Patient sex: F
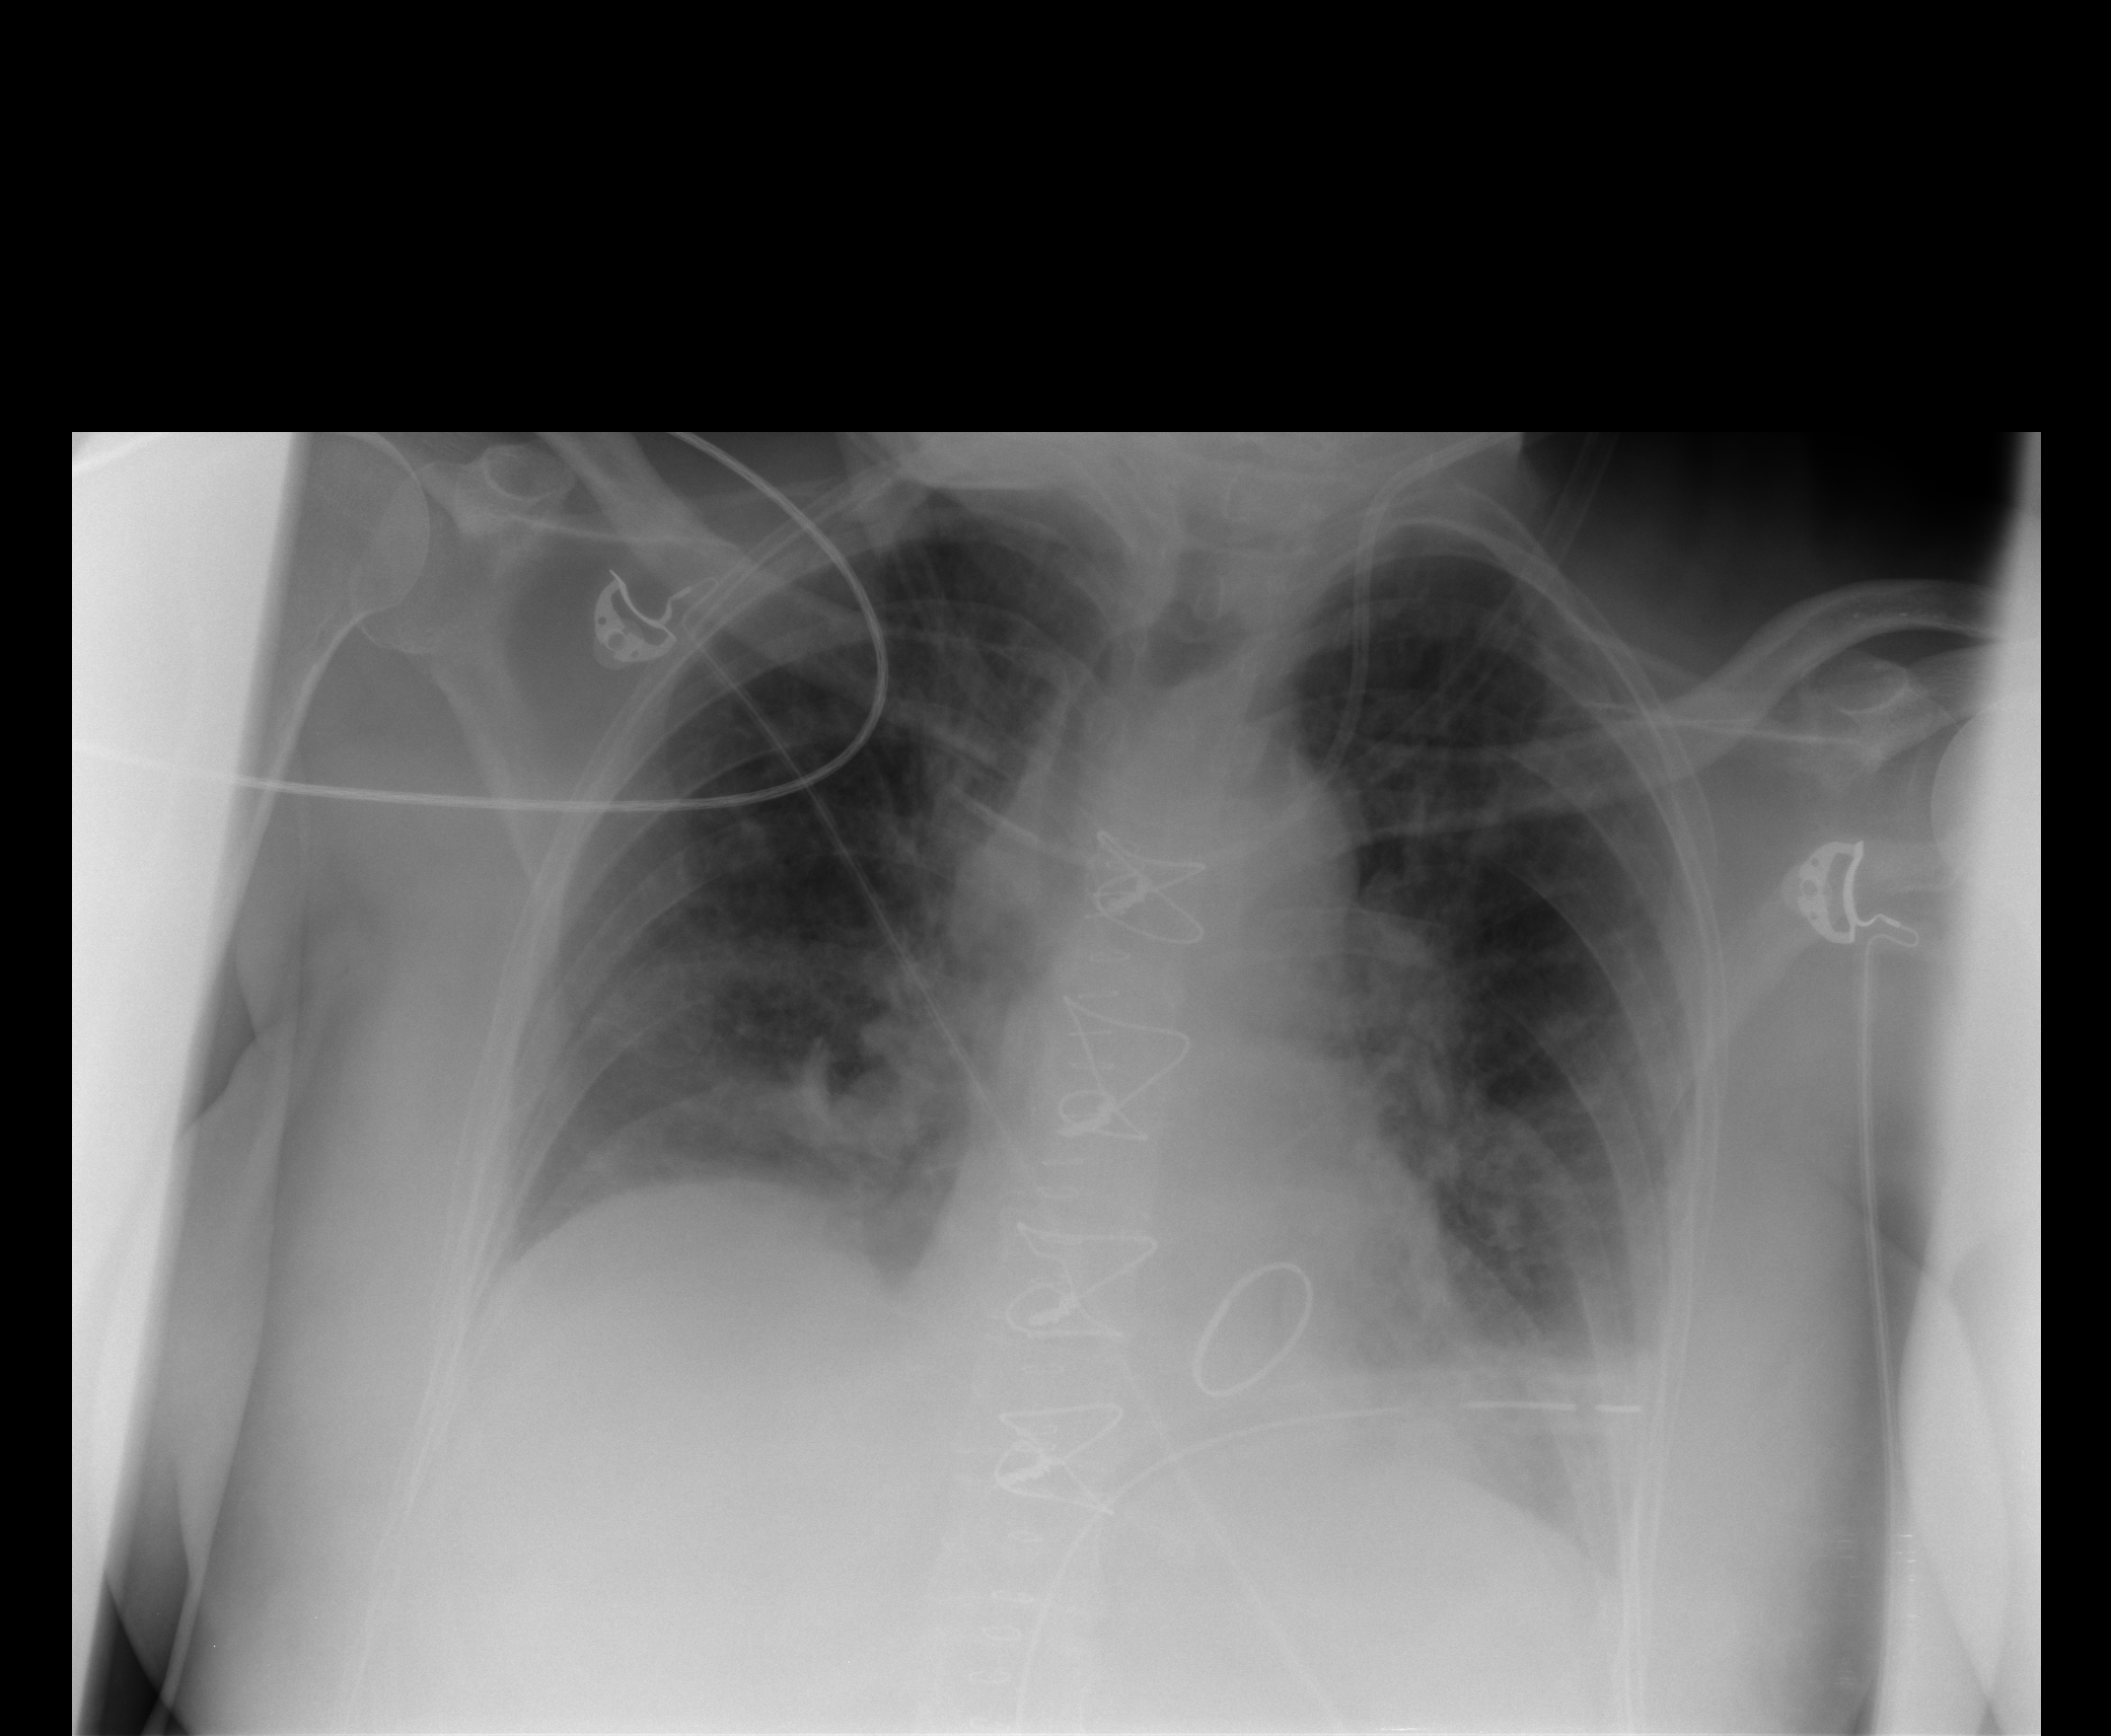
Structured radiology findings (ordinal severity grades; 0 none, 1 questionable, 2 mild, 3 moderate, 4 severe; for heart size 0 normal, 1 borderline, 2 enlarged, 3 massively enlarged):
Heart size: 0
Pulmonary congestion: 2
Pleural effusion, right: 1
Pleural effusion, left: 2
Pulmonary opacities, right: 0
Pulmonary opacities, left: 0
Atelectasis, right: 2
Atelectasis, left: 2